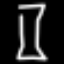
Label: hourglass